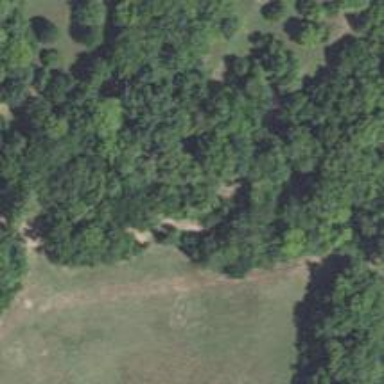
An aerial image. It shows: Disc golf tee.